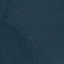
Label: Forest